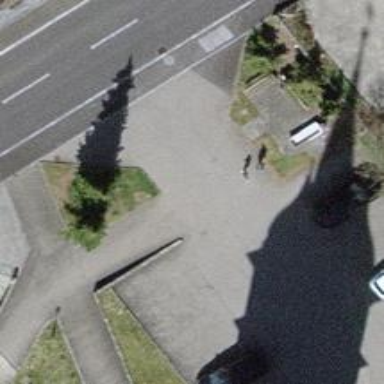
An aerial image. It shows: Footway.